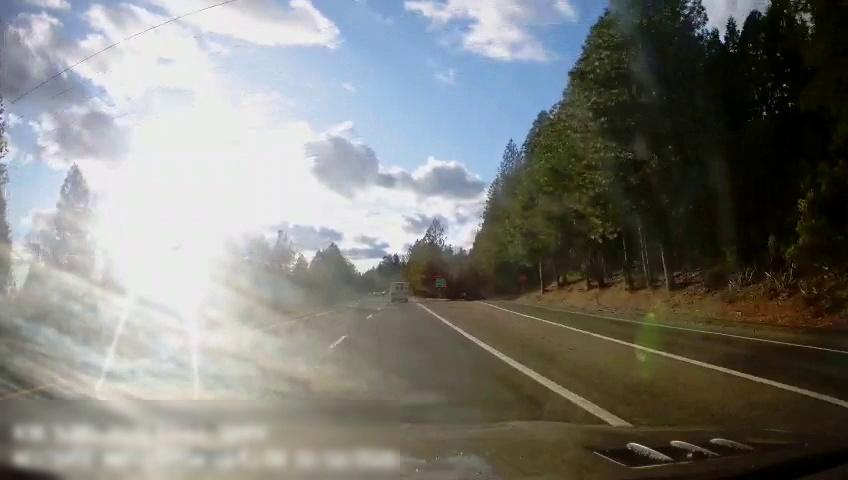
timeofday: Day
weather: Sunny
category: Drivable Space
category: Vehicles | Van
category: Lanes | Alternate Lane
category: Lanes | Current Lane
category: Lanes | Current Lane
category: Lanes | Alternate Lane
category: Lanes | Alternate Lane
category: Traffic | Signs